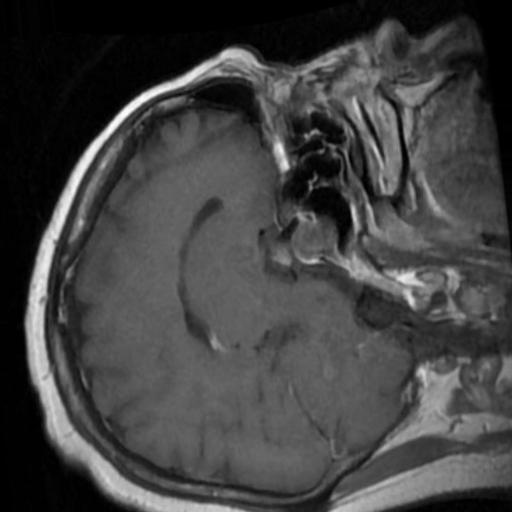
Label: brain_tumor